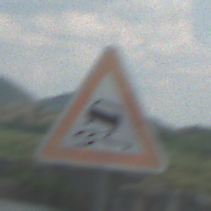
Verkehrszeichen: SchleuderOderRutschgefahr
Umgebung: Outdoor, Nature
Tageszeit: MorningAfternoon
Wetter: PartlyCloudy
Licht: Natural
Jahreszeit: NotSpecified
Kontrast: LowContrast